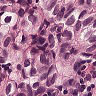
Metastatic tissue present: yes